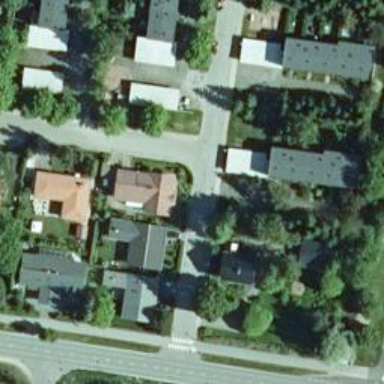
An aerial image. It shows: Residential road.